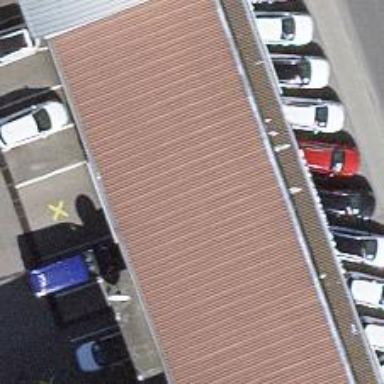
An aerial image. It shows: Shop that sells cars.